Question: Look and feel option missing from portlet menu, i have attached an image below. Not sure if something has changed in the portal-ext.properties

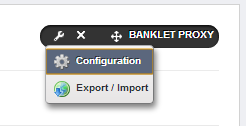
Answer: Had you done something with this??
'''
## Portlet CSS Portlet
# Set this to true to enable the ability to modify portlet CSS at runtime
# via the Look and Feel icon. Disabling it can speed up performance.
portlet.css.enabled=false
'''
If yes try toggling the same.